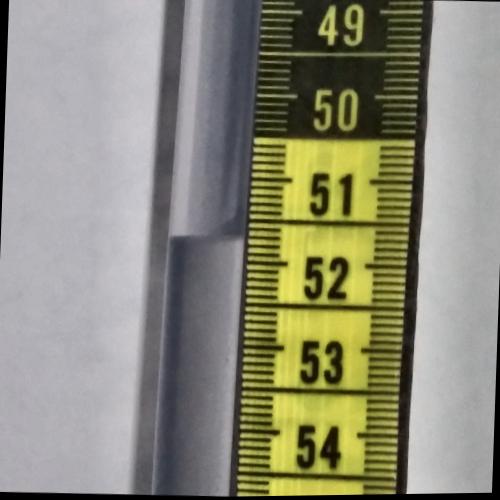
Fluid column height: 51.7 cm